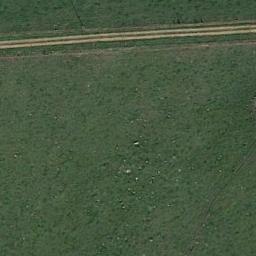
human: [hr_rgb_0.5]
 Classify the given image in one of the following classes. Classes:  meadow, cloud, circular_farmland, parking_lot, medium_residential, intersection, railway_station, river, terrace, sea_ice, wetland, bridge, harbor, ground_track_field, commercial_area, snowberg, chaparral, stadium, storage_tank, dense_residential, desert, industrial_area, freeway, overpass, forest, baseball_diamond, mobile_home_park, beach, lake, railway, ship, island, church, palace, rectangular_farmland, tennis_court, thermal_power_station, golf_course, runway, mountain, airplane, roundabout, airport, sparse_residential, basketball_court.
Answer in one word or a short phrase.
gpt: meadow